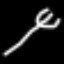
Label: fork